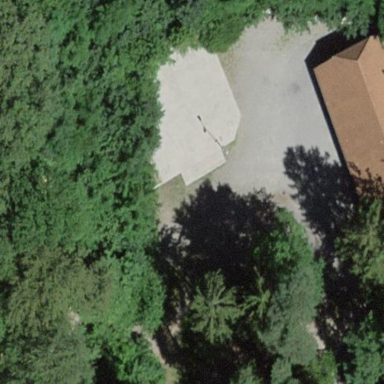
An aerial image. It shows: Open-air theatre building with concrete surface.